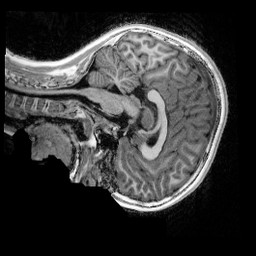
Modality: UNIT1_denoised
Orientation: sagittal
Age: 9
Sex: female
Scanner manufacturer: siemens
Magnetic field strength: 3 T
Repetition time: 4 s
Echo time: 0.00303 s